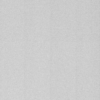
Label: dusty